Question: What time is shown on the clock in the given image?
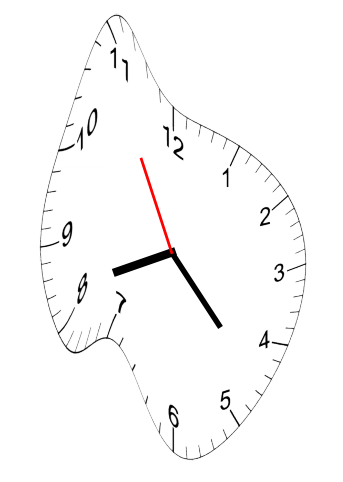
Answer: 08:22:55